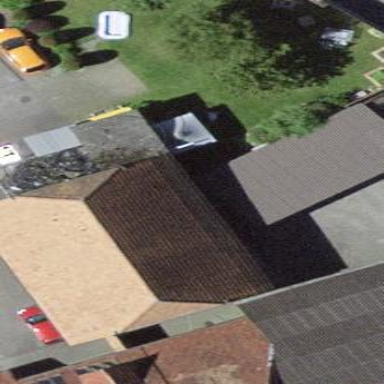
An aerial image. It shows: View of roof of building.